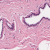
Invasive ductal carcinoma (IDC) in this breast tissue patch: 0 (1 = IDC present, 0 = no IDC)